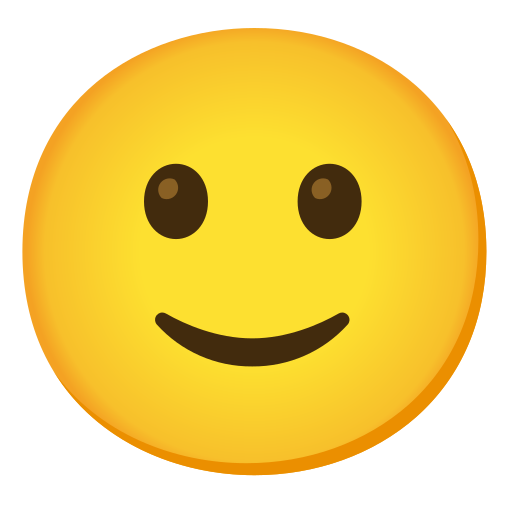
Emoji: 🙂